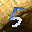
Label: 5